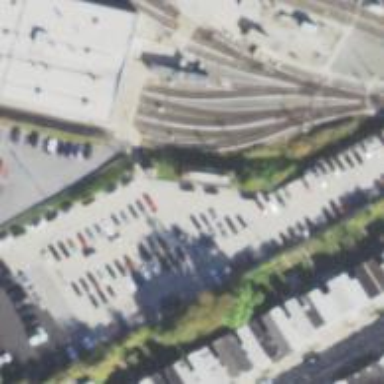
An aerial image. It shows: Yard serving electrified light rail.